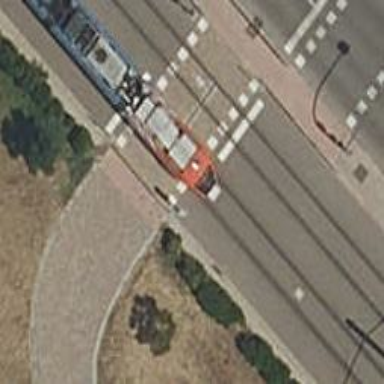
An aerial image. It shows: Railway crossing.